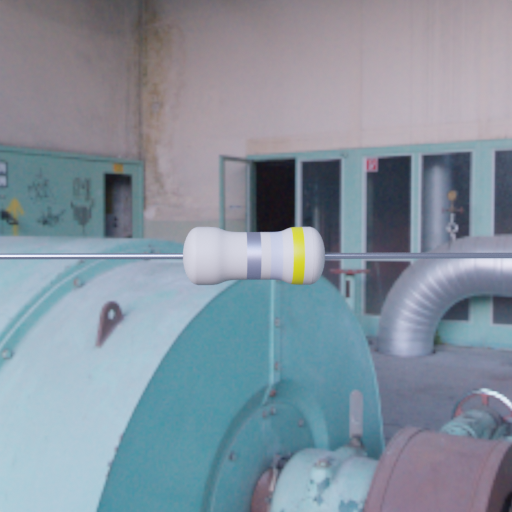
Resistor colour bands (in order): silver, silver, yellow